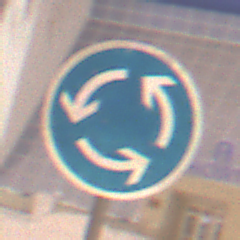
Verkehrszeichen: Kreisverkehr
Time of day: Night
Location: Outdoor (Urban)
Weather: Overcast
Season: Winter
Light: Artificial